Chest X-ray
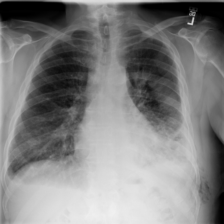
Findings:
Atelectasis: negative
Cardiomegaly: negative
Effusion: positive
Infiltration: negative
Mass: negative
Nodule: negative
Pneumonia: negative
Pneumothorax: negative
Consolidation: negative
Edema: negative
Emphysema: negative
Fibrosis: negative
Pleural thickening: negative
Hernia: negative